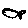
Label: fish